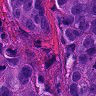
Metastatic tissue present: yes